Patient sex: M
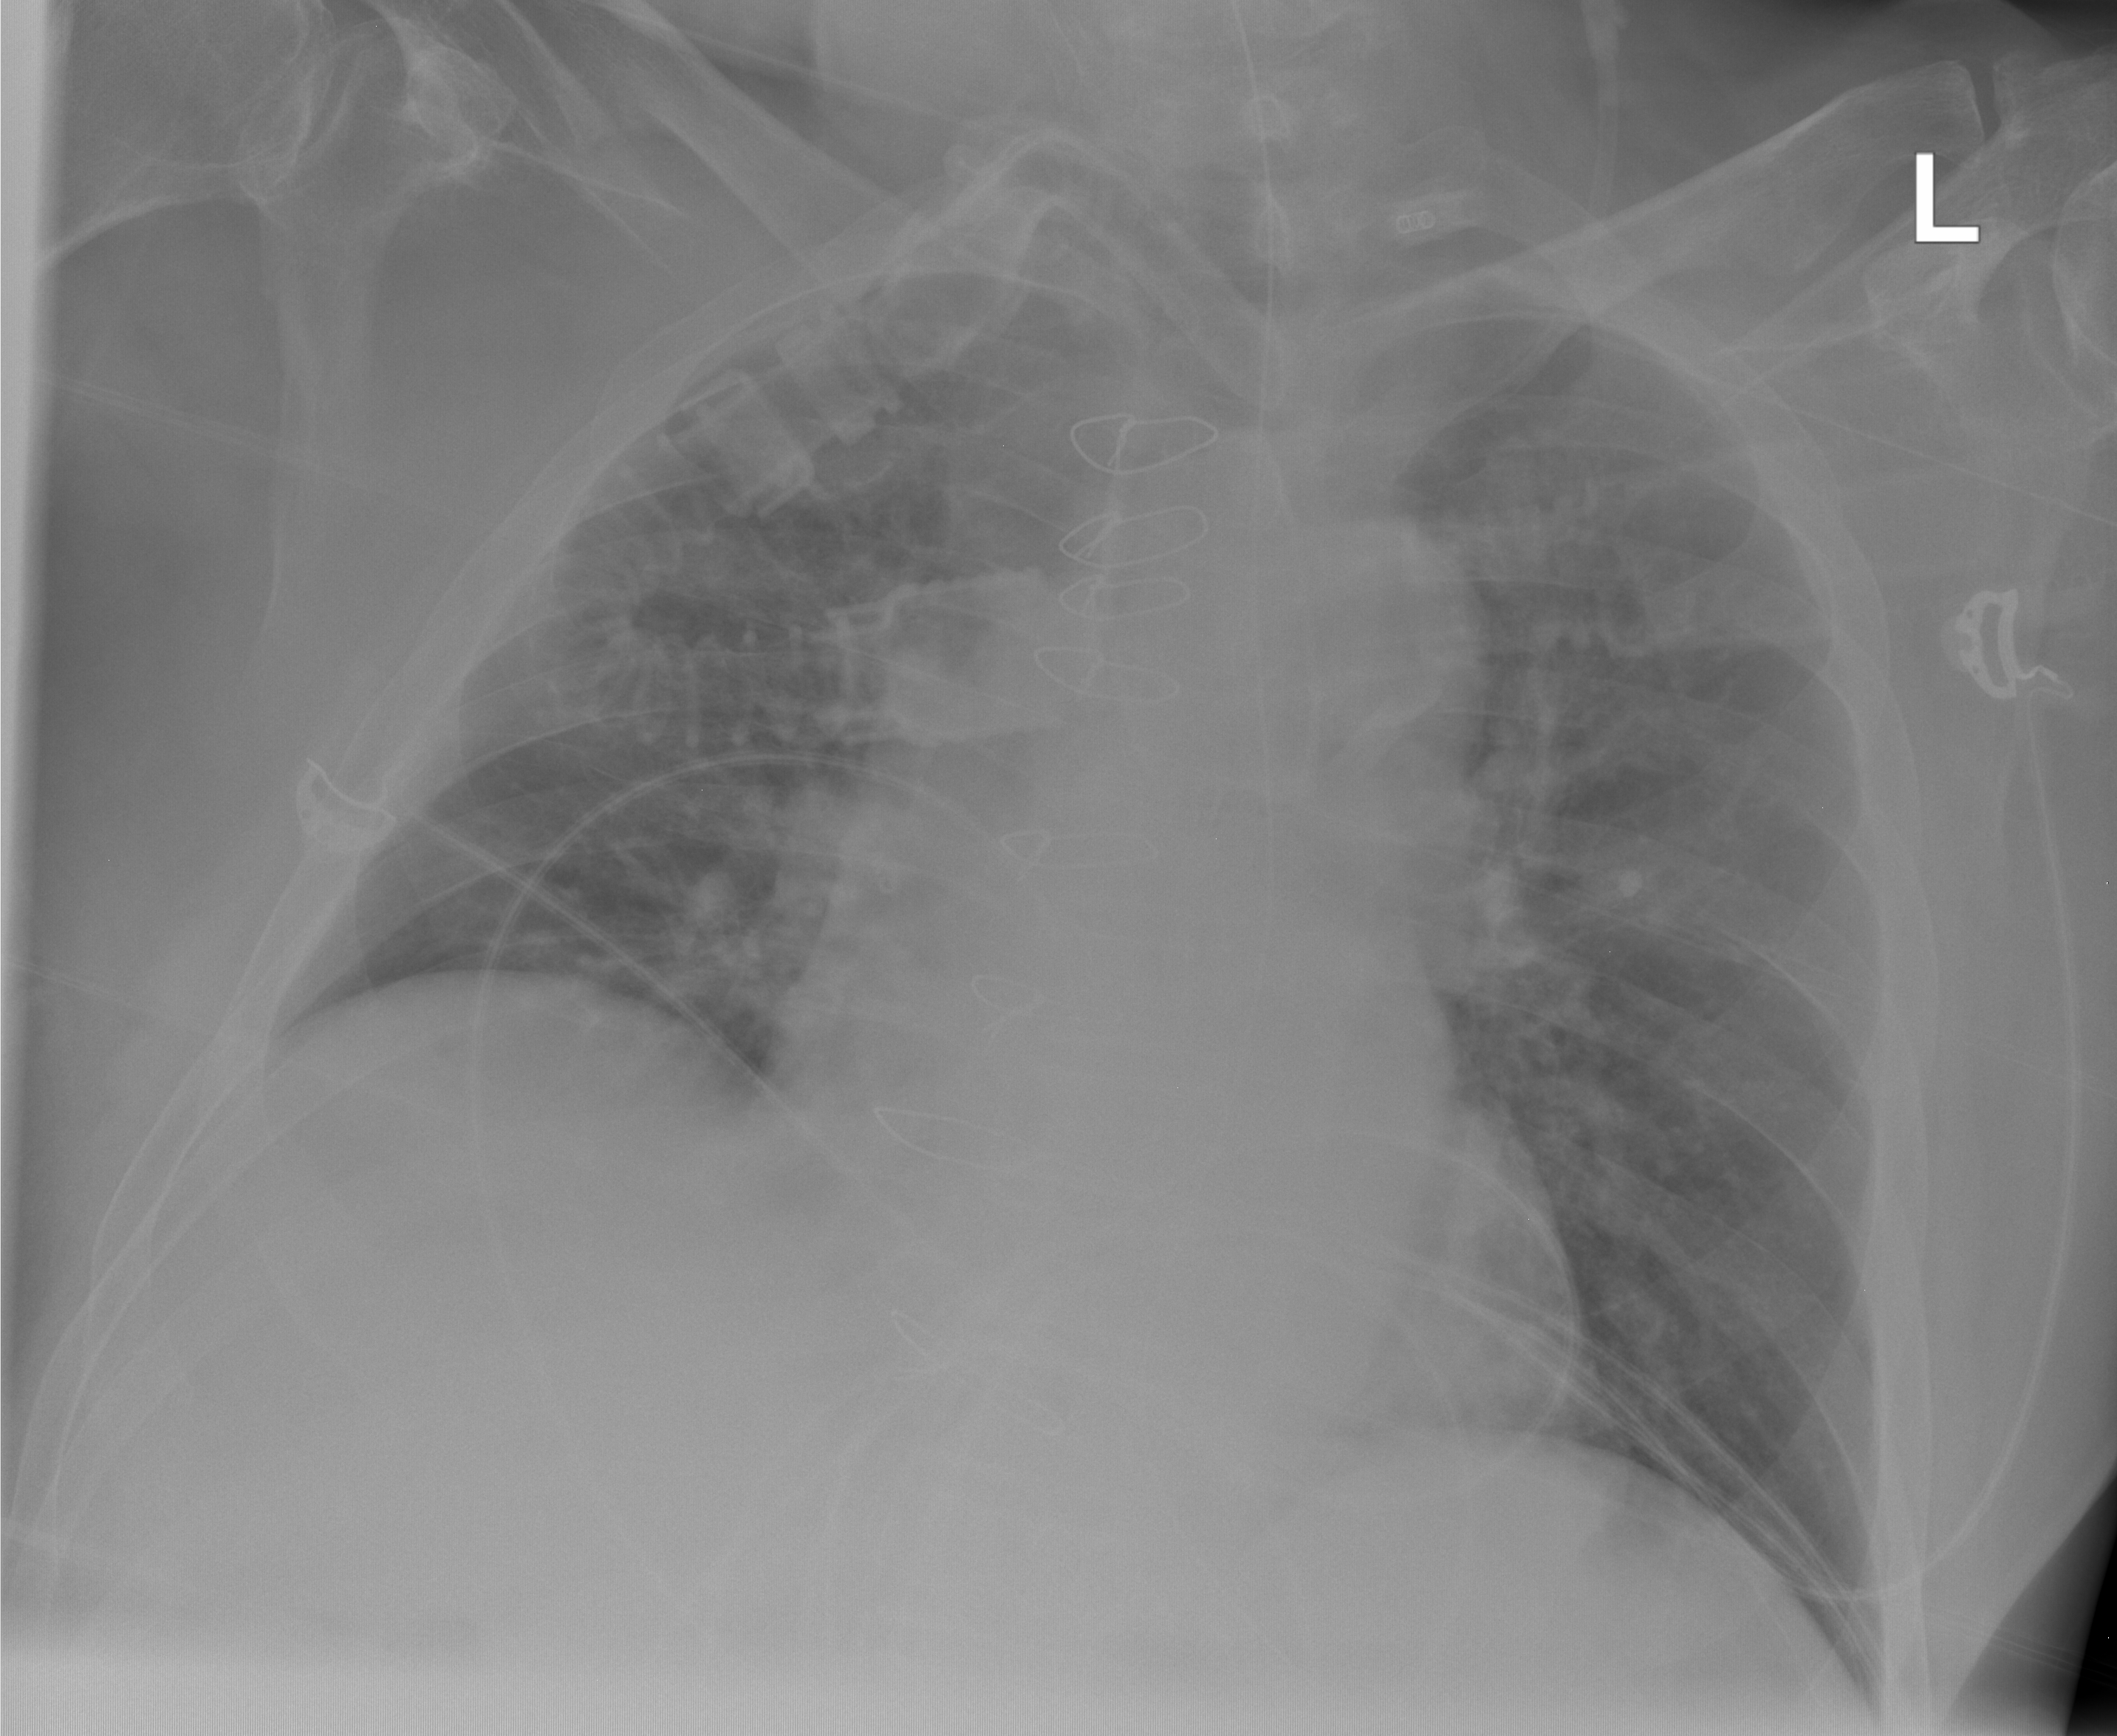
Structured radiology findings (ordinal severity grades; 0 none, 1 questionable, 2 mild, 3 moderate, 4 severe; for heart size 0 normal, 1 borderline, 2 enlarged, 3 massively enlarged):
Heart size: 2
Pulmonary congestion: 0
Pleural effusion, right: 0
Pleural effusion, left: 0
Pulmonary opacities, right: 0
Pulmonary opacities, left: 0
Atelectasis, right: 2
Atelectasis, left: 2